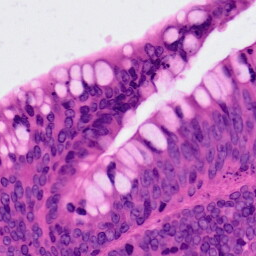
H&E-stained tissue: Colon